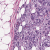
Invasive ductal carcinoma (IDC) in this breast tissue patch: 1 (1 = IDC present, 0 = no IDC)